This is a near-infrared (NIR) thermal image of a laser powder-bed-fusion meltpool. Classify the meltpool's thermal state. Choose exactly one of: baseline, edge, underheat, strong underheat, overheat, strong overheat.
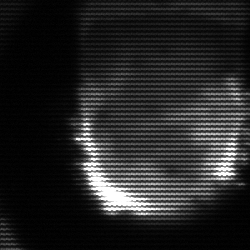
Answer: baseline